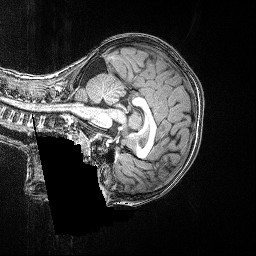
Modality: T1w
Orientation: sagittal
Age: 69
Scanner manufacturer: siemens
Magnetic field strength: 3 T
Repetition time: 2.5 s
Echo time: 0.00347 s